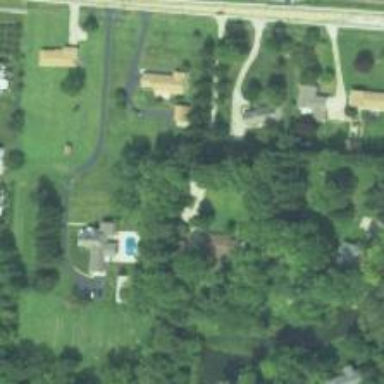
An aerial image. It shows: Driveway.